Interaction volume radius: 10 \u00c5
Interaction volume height: 35 \u00c5
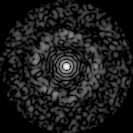
Disorder parameter: 0.8392